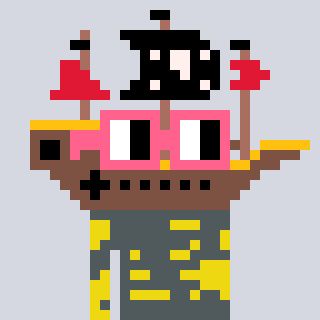
a pixel art character with square pink glasses, a pirateship-shaped head and a yellow-colored body on a cool background